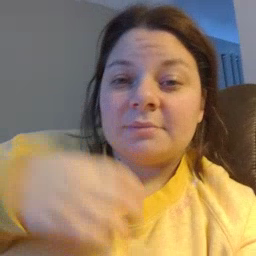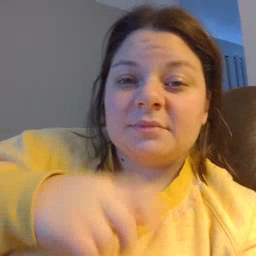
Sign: gum